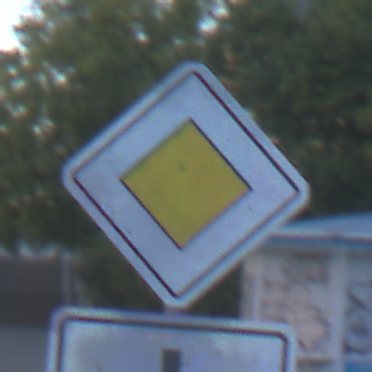
Verkehrszeichen: Vorfahrtsstrasse
Zusatzzeichen unten: VerlaufVorfahrtsstrasse3
Umgebung: Outdoor, Urban
Tageszeit: SunriseSunset
Wetter: Clear
Licht: Natural
Jahreszeit: NotSpecified
Kontrast: LowContrast